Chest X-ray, PA view. Patient: 59 years old, sex M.
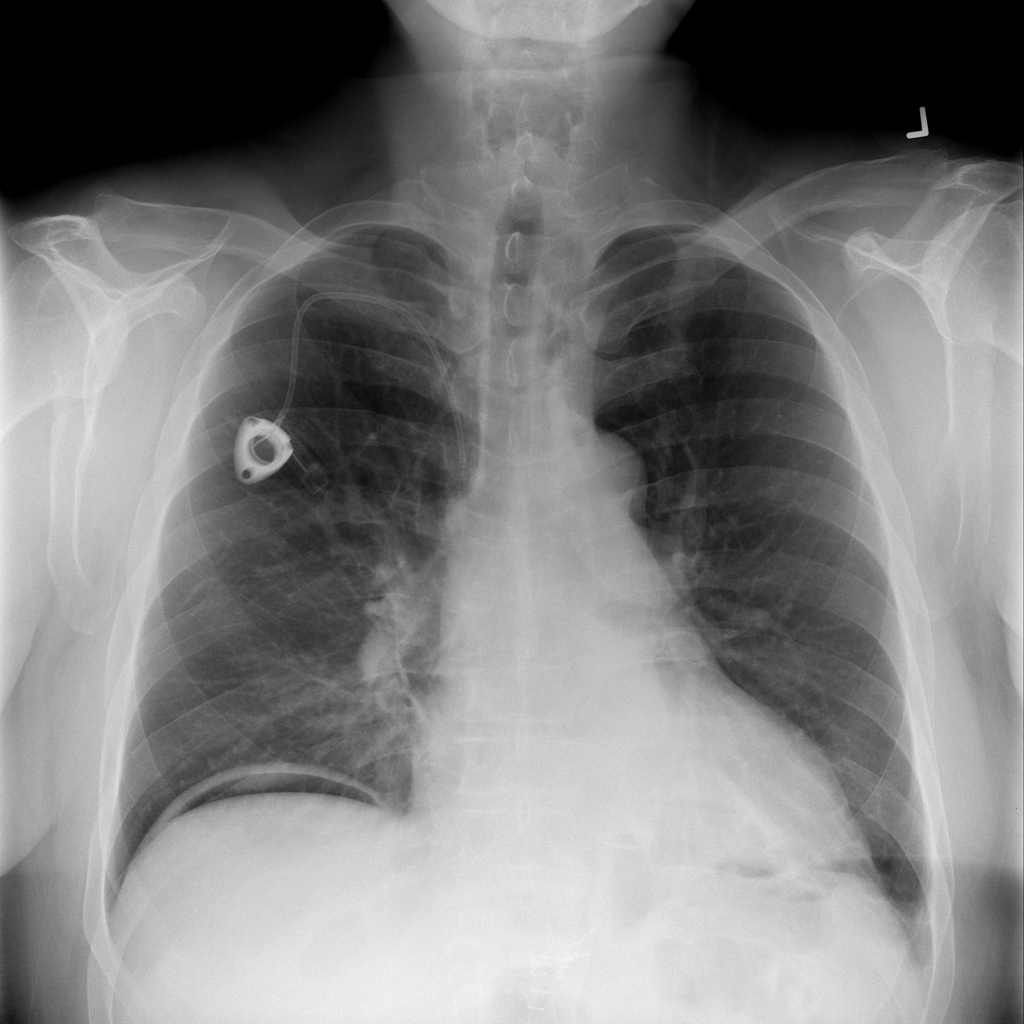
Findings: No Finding